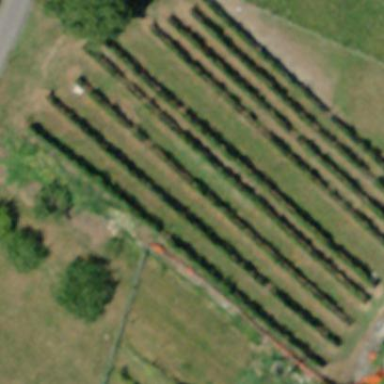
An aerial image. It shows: Vineyard where grapes are grown.